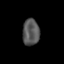
Tissue: skin
Cell type: Epithelial cells
Senescence score: 0.2335
Nuclear area (px): 442
Mean DAPI intensity: 86.459